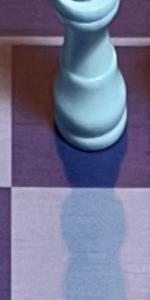
Label: Empty